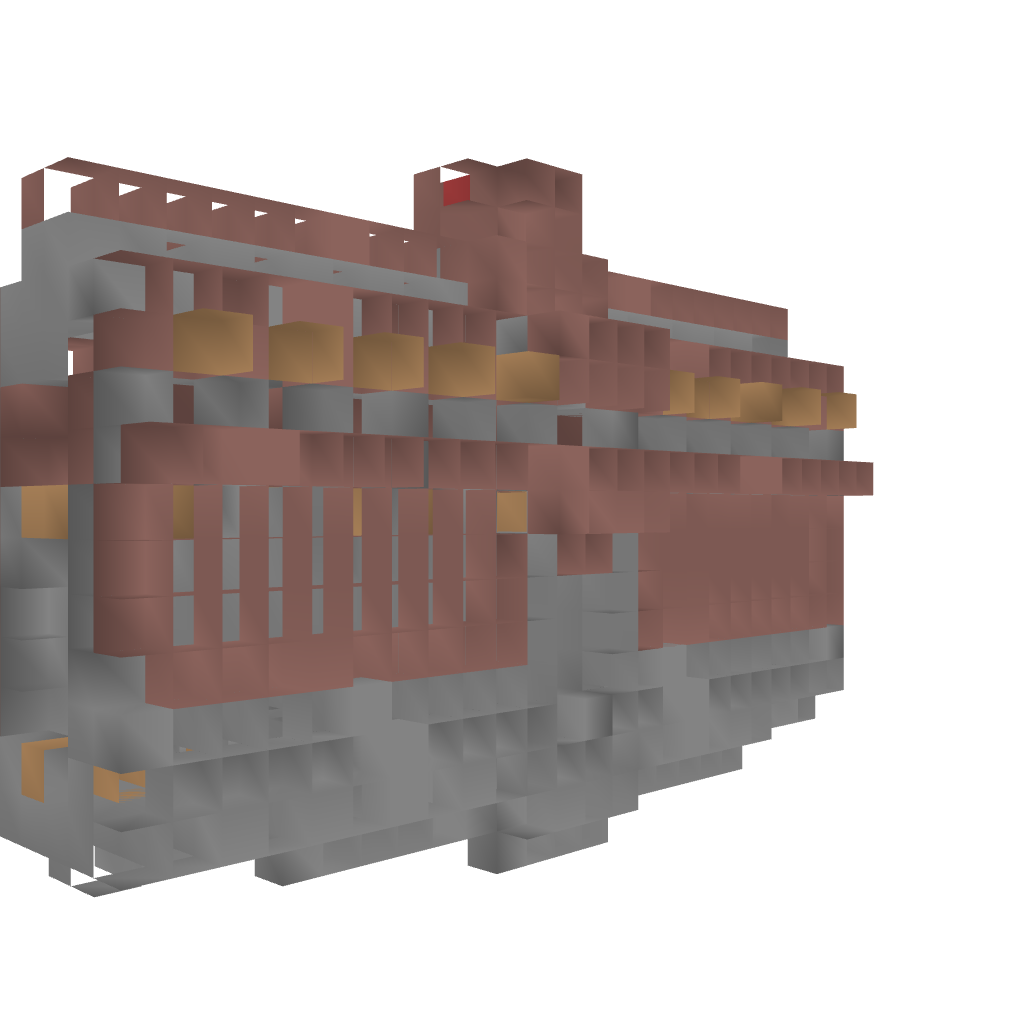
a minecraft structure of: Castle Module - Entrance (lever) bad low quality